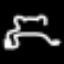
Label: frog